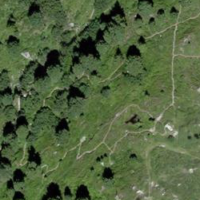
EUNIS habitat code: 23
Species observed at this site:
Vaccinium myrtillus
Vaccinium uliginosum
Botrychium lunaria